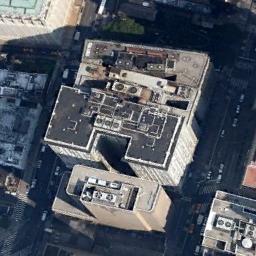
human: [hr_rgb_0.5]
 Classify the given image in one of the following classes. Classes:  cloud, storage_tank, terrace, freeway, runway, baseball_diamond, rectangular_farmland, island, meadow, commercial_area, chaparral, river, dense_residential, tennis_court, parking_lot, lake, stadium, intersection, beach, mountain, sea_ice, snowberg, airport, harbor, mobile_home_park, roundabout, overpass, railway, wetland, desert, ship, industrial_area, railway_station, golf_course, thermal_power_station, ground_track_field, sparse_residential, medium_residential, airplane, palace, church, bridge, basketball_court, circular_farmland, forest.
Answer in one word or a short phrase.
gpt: commercial_area